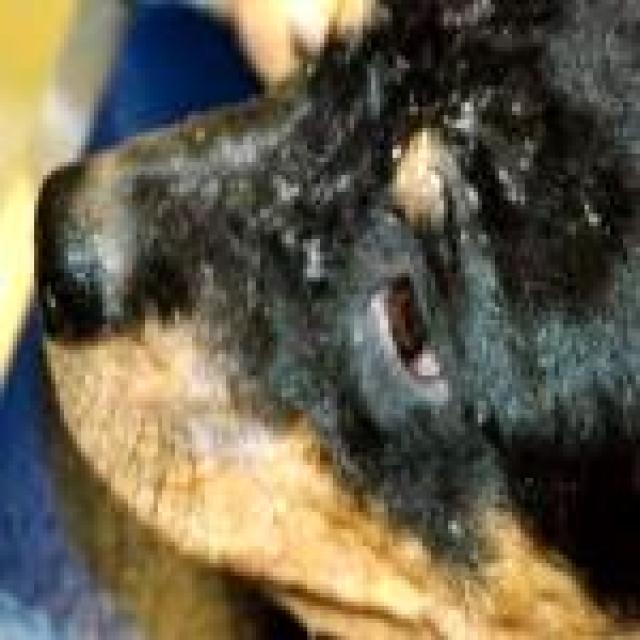
Canine fungal skin infection — characterized by alopecia, scaling, crusting, and circular lesions. Common agents include Malassezia and Candida species.